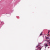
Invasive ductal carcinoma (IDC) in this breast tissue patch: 0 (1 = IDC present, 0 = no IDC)